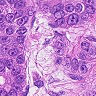
Metastatic tissue present: yes